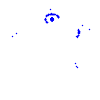
Particle: pion